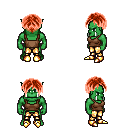
a pixel art fantasy rpg character, male body template, orc, green skin, brown pirate shirt, gold greaves, red parted hairstyle, gold boots, four views (front, back, left, right), 2x2 character sprite sheet, small pixel art, hard edges, no anti-aliasing